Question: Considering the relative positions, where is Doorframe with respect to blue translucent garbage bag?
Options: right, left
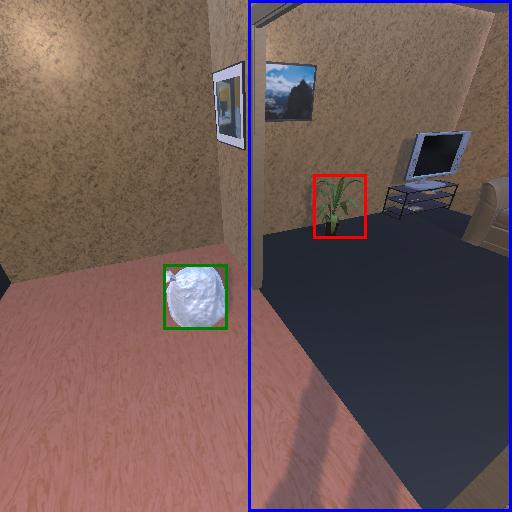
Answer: right